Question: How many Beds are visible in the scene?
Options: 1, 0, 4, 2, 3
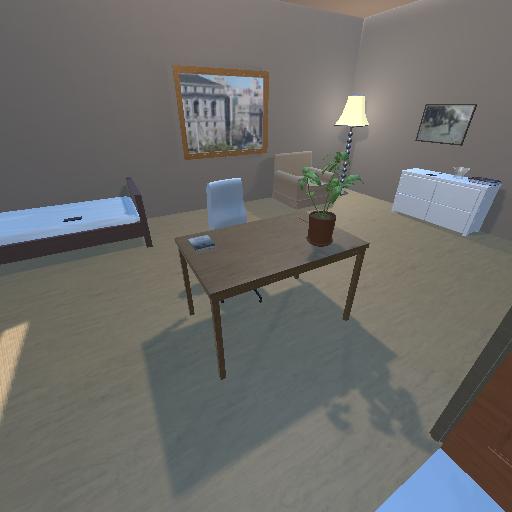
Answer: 1